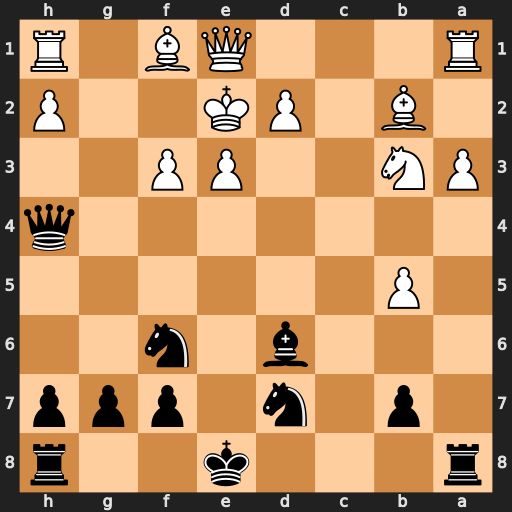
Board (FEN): r3k2r/1p1n1ppp/3b1n2/1P6/7q/PN2PP2/1B1PK2P/R3QB1R
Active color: b
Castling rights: kq
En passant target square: -
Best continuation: Qc4+ Kf2 Qxb3